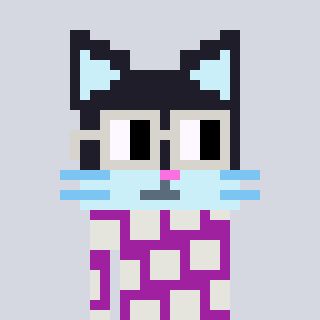
a pixel art character with square light gray glasses, a cat-shaped head and a magenta-colored body on a cool background